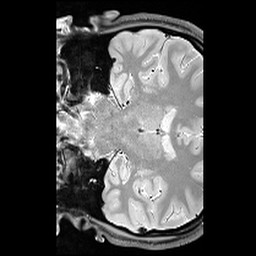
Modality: T1w
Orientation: coronal
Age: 27
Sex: male
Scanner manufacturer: siemens
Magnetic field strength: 3 T
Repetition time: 6.5 s
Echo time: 0.016 s